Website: apple
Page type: billing-address
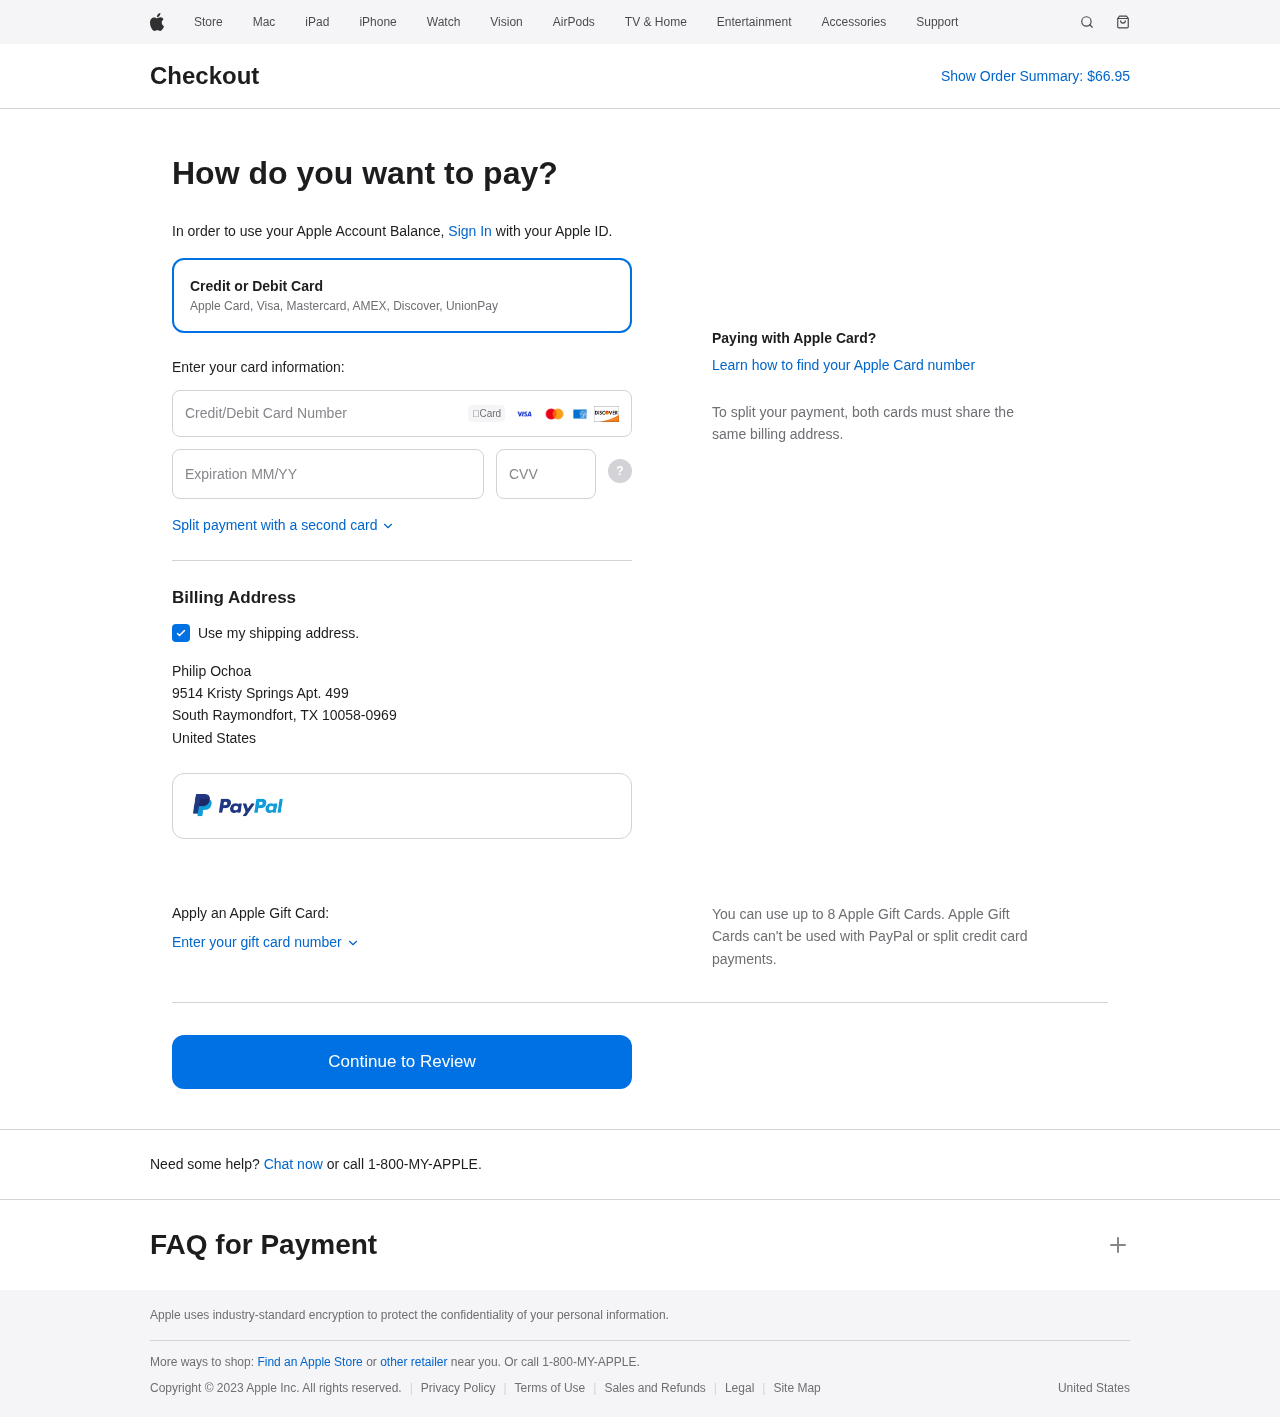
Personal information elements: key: PII_CARD_CVV
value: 814
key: PII_CARD_EXPIRY
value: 11/26
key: PII_CARD_NUMBER
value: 6011 4327 2511 5710
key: PII_CITY
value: South Raymondfort
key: PII_COUNTRY
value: United States
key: PII_FULLNAME
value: Philip Ochoa
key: PII_POSTCODE_FULL
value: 10058-0969
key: PII_STATE_ABBR
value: TX
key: PII_STREET
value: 9514 Kristy Springs Apt. 499
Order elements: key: ORDER_TOTAL
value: $66.95